Interaction volume radius: 5 \u00c5
Interaction volume height: 35 \u00c5
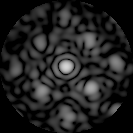
Disorder parameter: 0.4878